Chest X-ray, AP view. Patient: 15 years old, sex M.
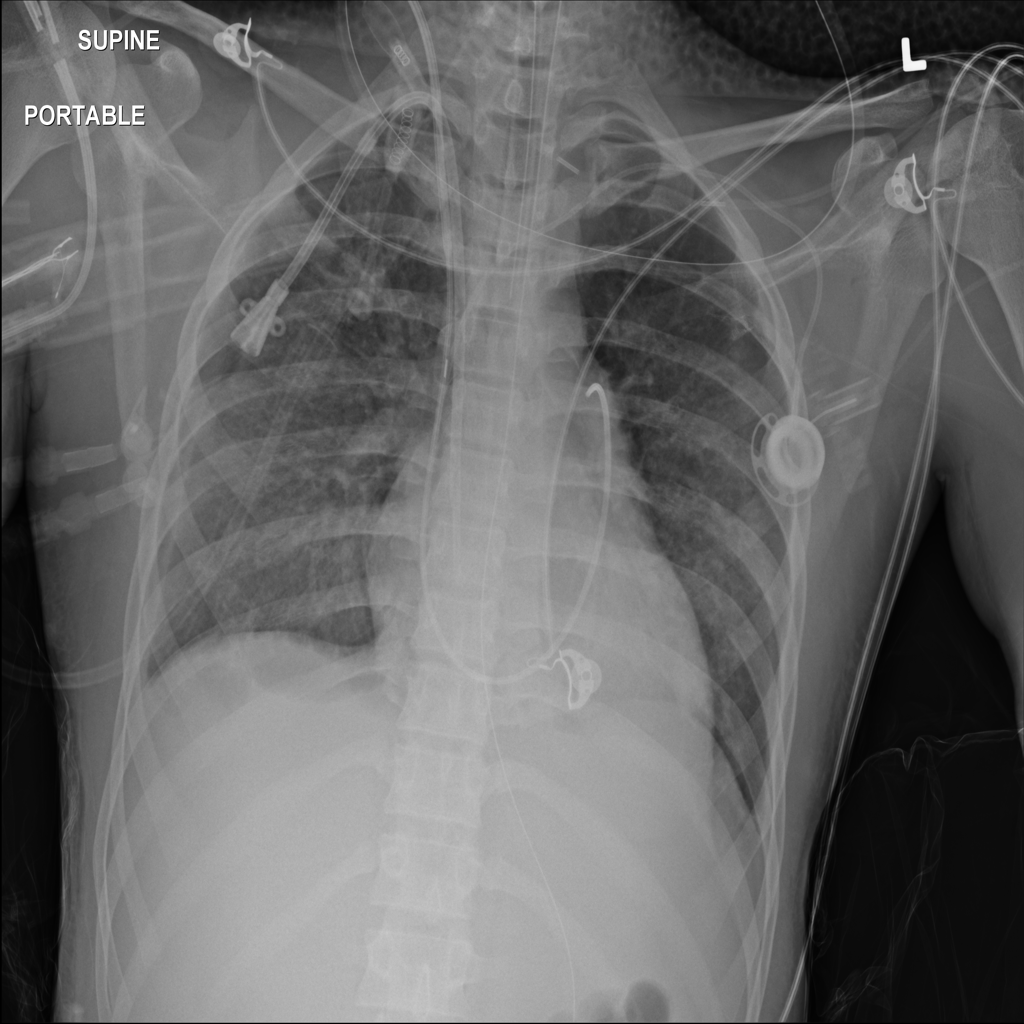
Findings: No Finding